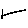
Label: line